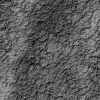
Atmospheric dust classification: not_dusty